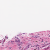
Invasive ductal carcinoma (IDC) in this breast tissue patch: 0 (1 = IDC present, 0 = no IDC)